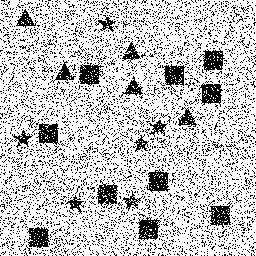
Squares: 10
Triangles: 5
Stars: 6
Total shapes: 21